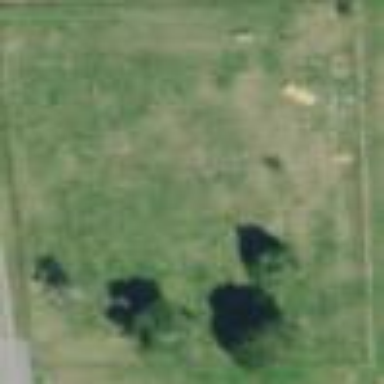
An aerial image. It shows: Graveyard.